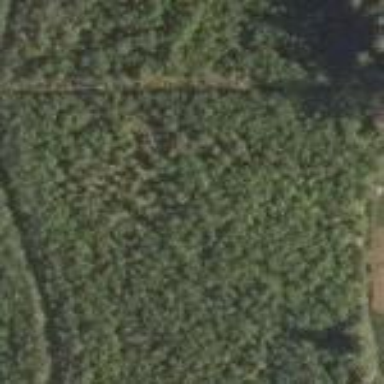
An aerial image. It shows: Forest area.